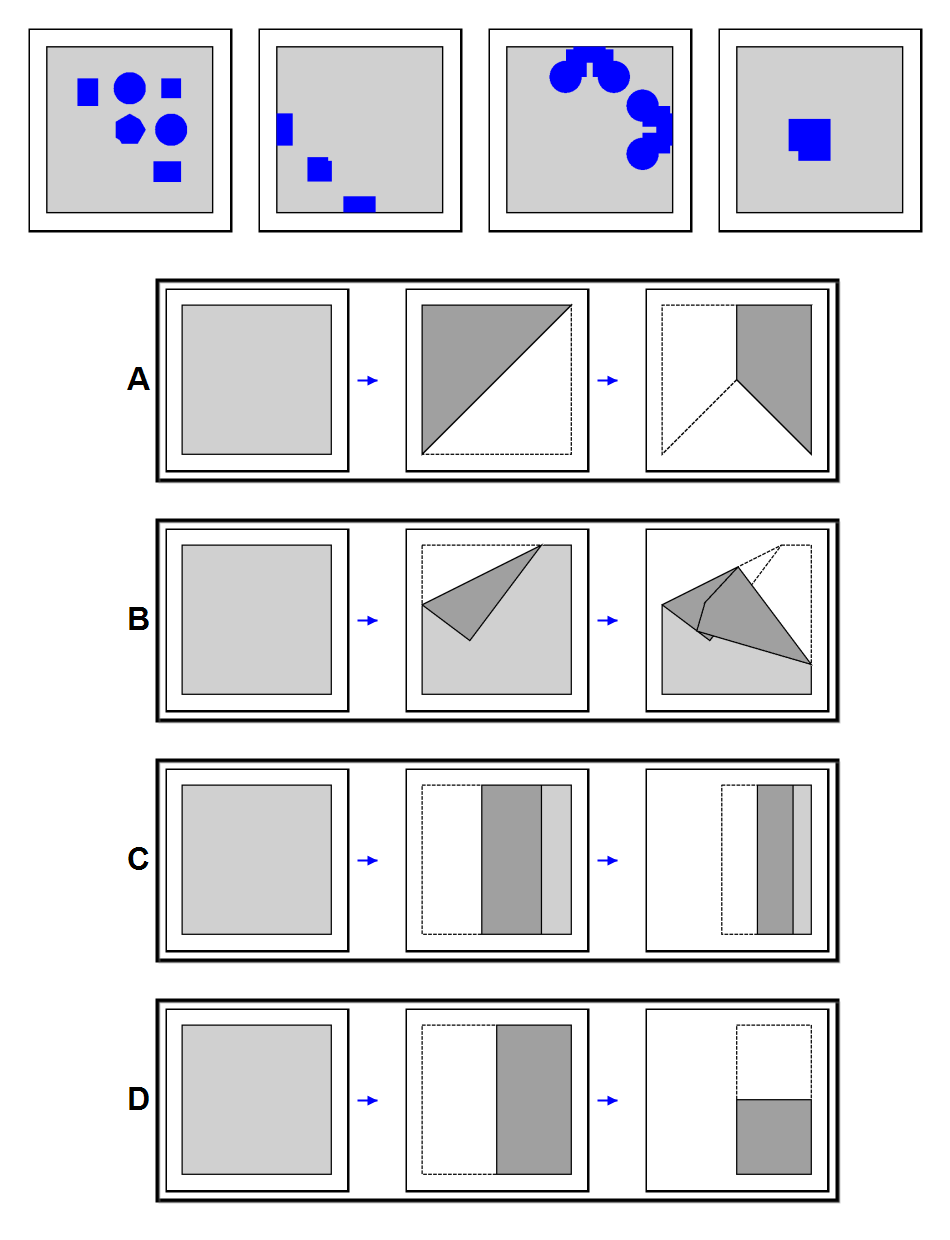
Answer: A